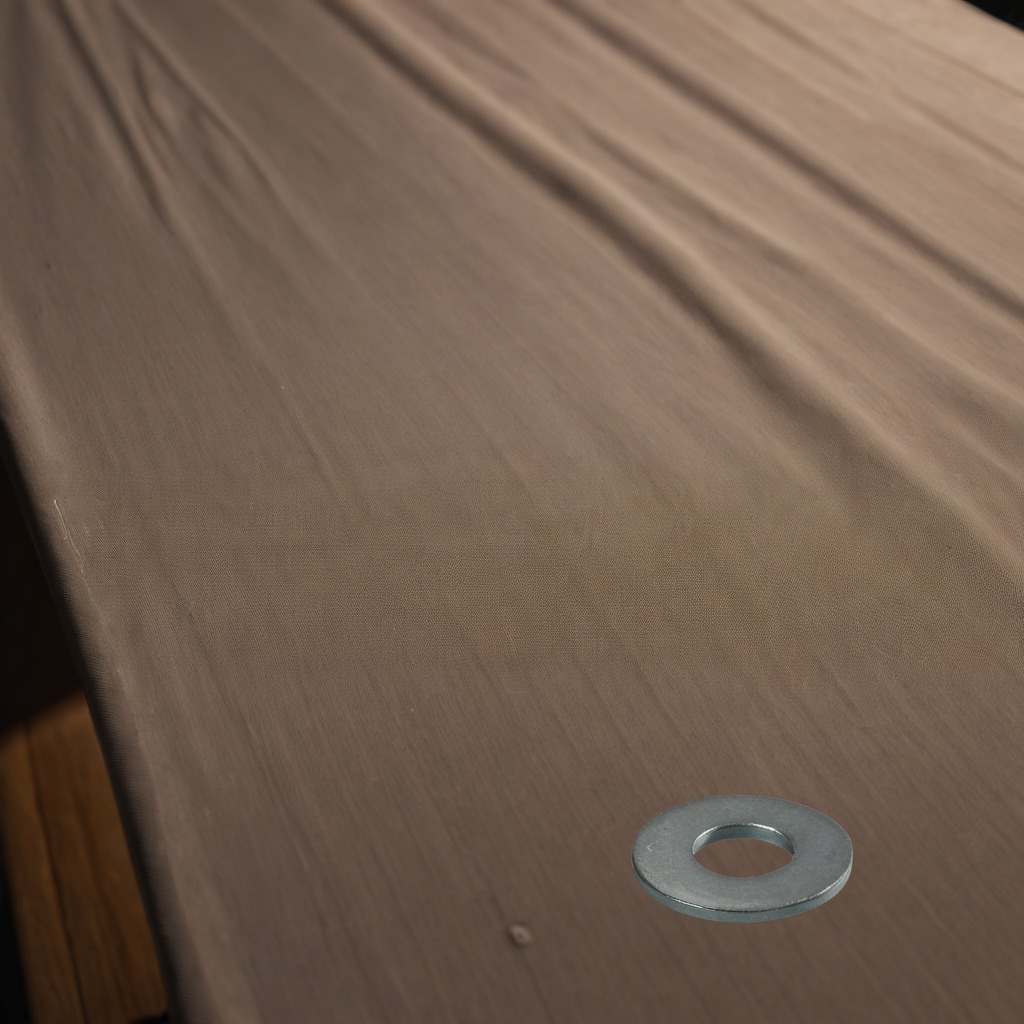
A flat metal washer is lying on a wooden table.